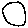
Label: circle